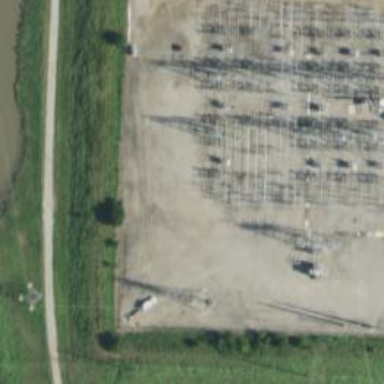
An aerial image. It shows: Switch for power supply.